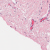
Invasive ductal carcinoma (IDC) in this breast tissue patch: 0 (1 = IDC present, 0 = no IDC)